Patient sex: M
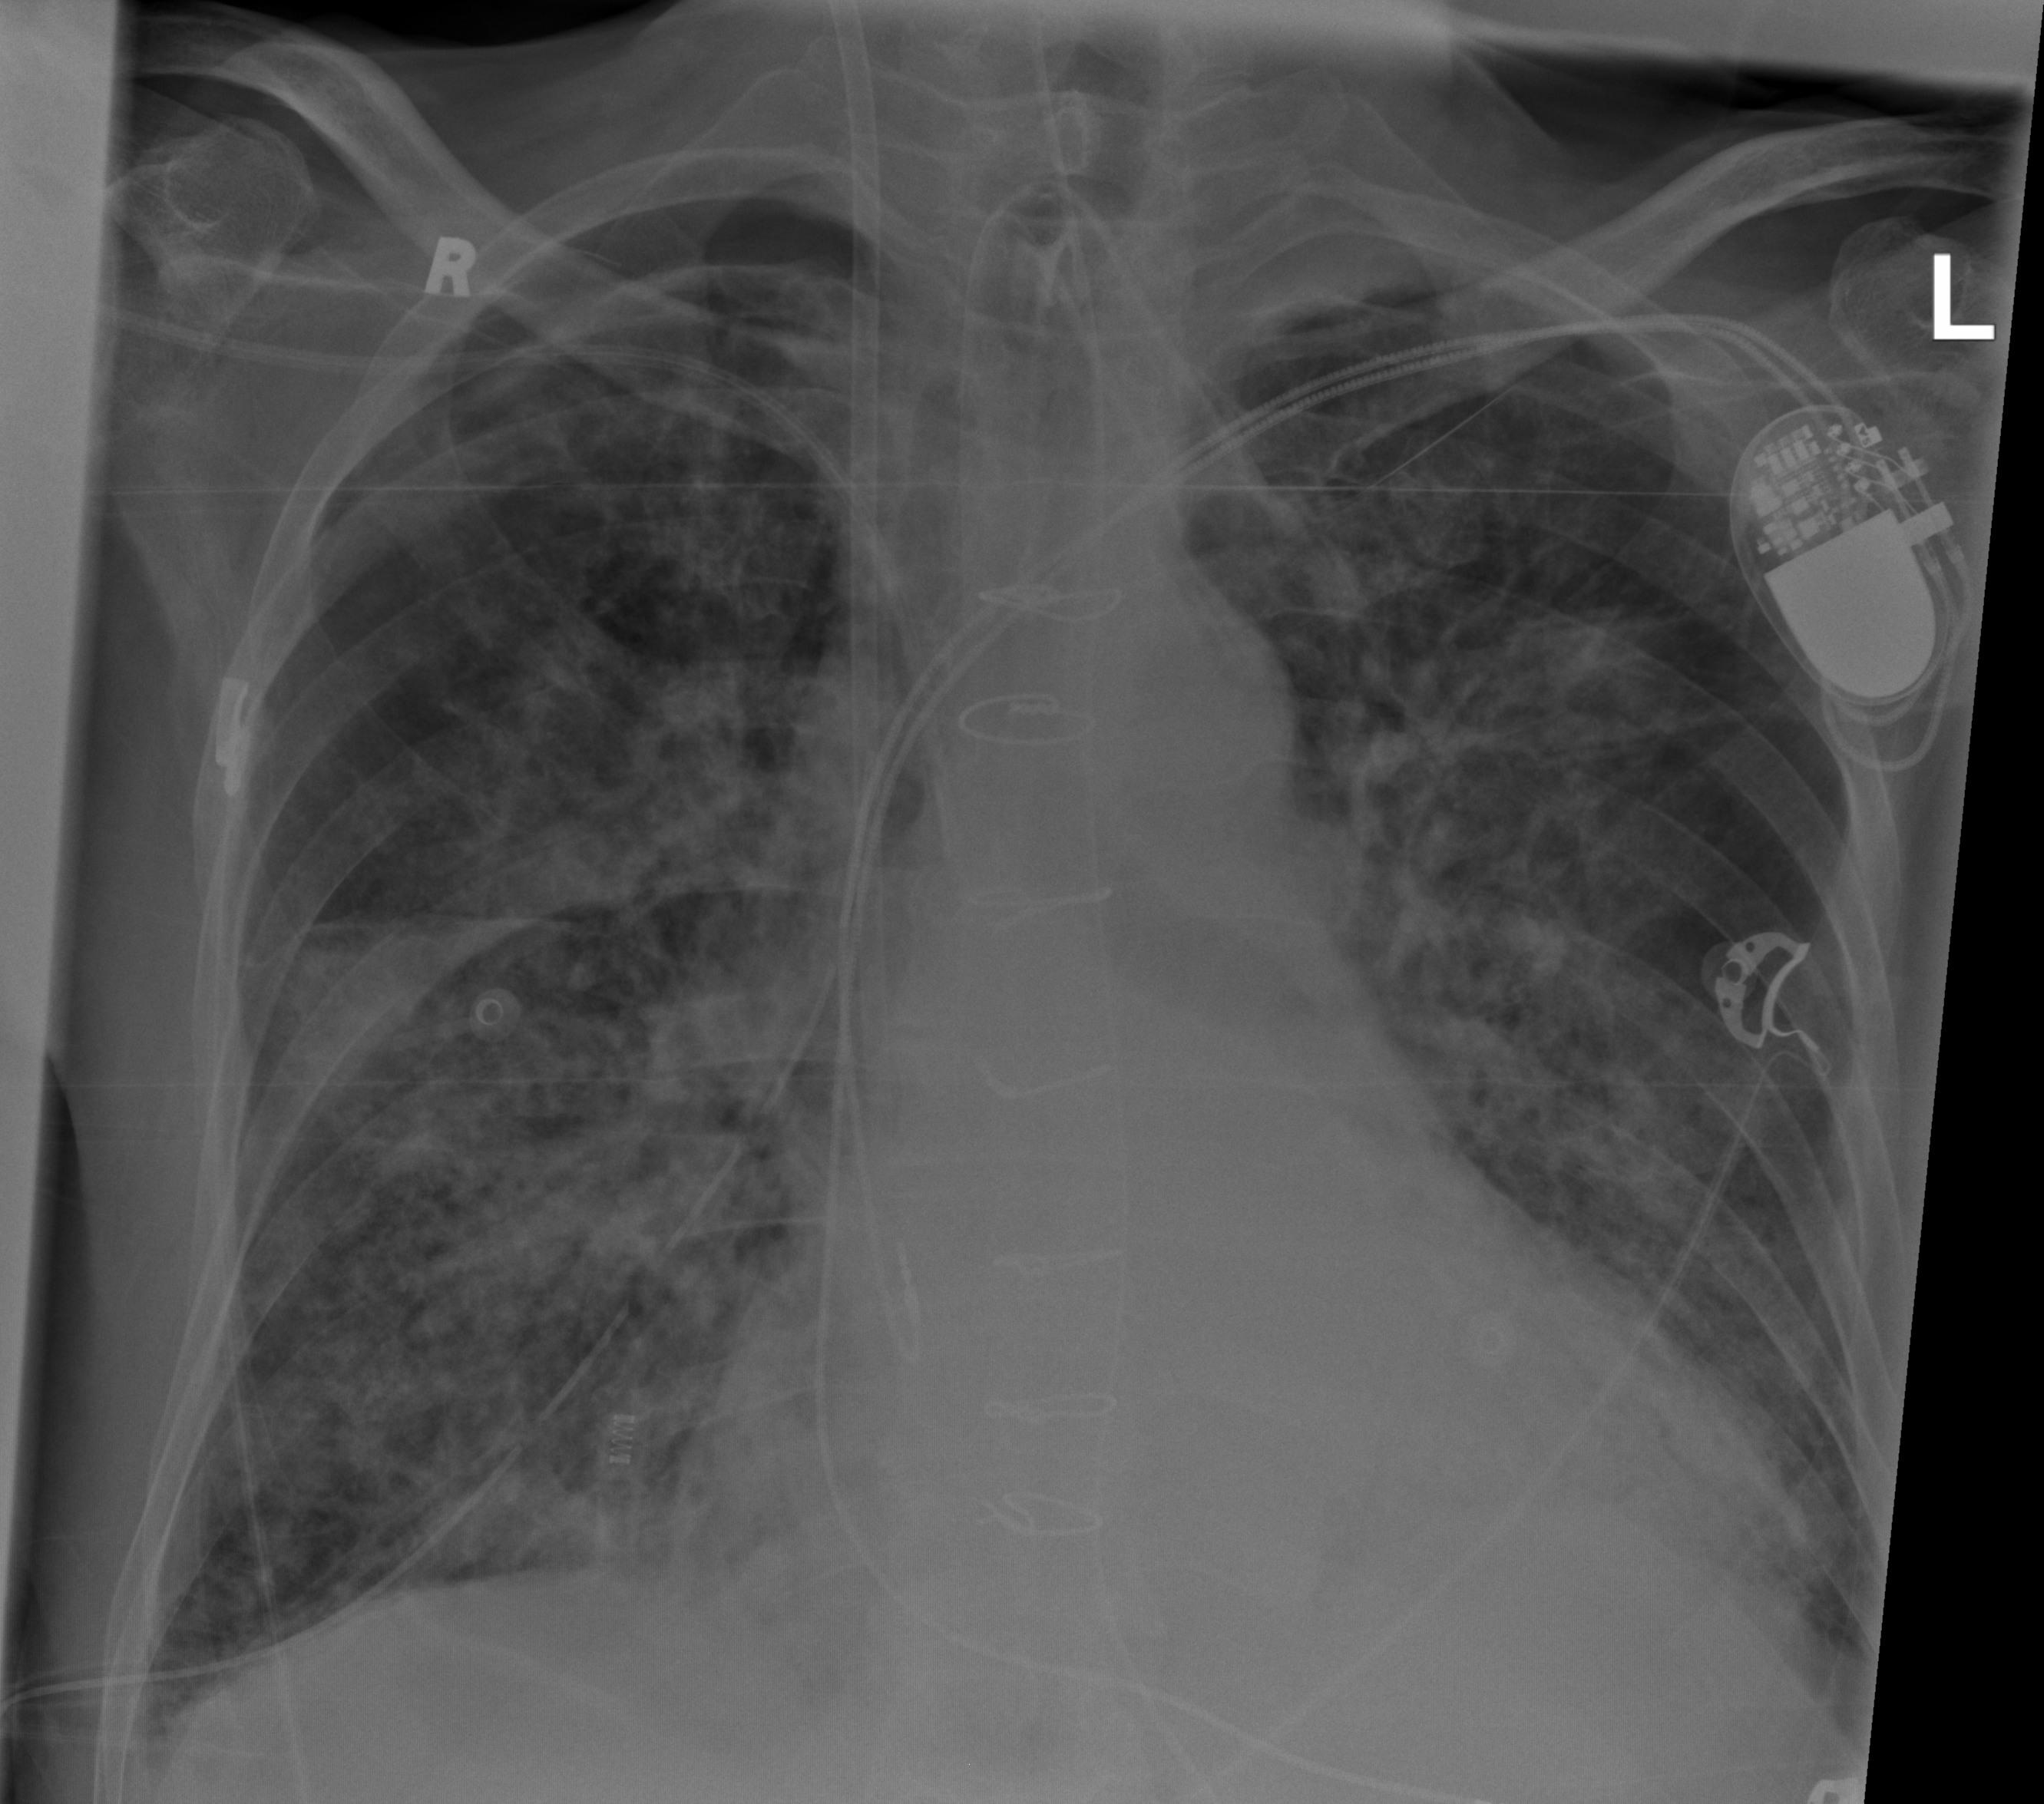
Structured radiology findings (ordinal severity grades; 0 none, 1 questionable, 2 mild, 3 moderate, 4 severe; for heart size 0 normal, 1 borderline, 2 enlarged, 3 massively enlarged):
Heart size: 2
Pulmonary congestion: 2
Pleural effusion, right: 0
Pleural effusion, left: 0
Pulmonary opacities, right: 3
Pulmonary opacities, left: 3
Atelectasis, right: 3
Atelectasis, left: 2